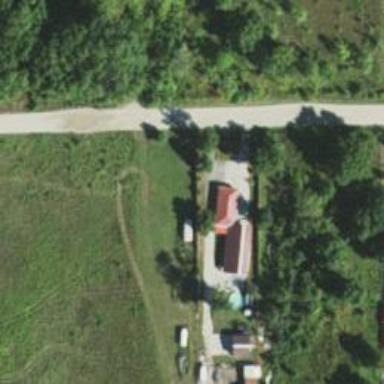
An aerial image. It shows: Driveway.